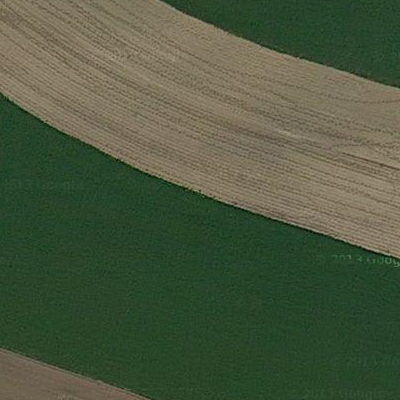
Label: Field